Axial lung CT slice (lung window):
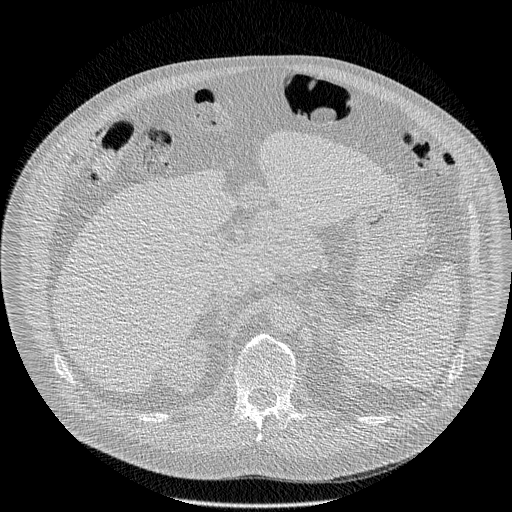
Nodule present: no